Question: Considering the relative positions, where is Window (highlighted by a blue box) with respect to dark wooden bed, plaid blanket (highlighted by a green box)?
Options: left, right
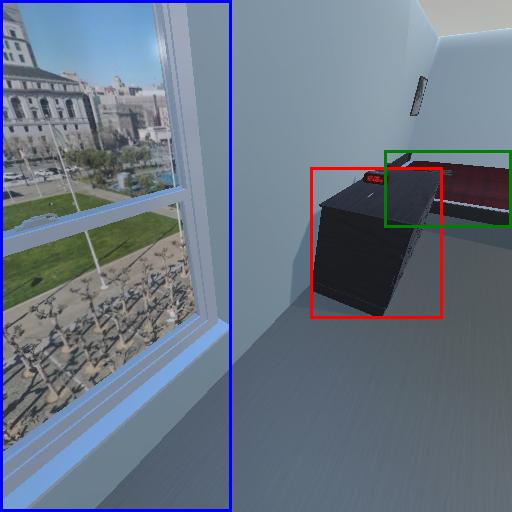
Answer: left